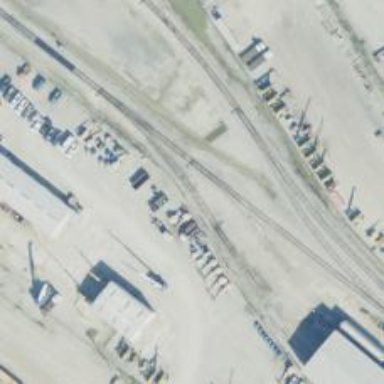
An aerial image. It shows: Rail spur service.